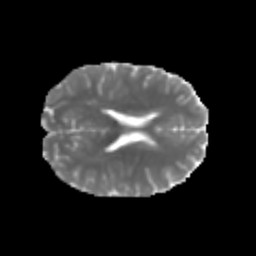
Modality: MD
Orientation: axial
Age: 28
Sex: male
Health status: healthy